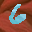
Label: 6